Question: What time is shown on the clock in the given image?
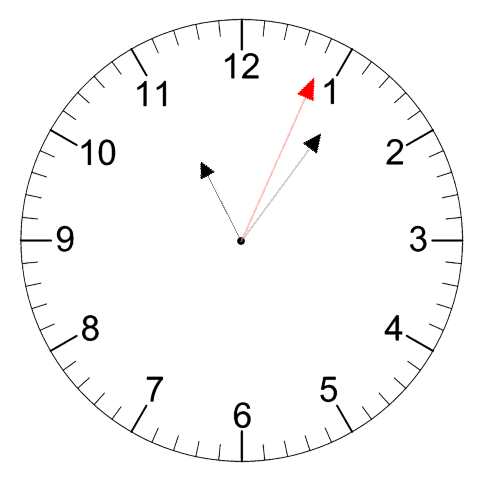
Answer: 11:06:04